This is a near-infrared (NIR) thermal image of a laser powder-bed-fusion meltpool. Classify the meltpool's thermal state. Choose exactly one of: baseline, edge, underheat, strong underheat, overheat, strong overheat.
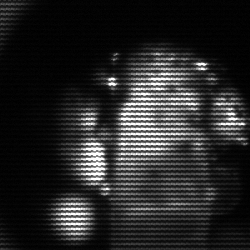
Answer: strong underheat